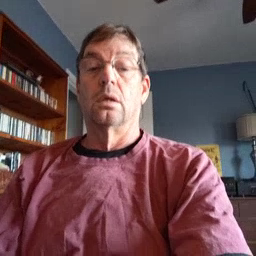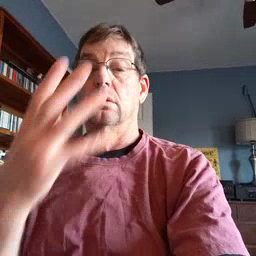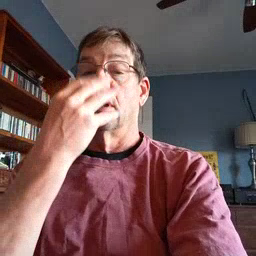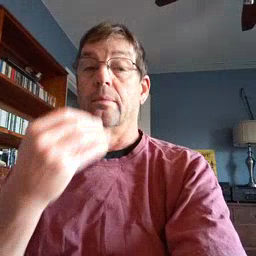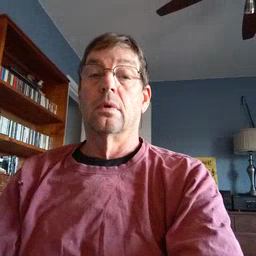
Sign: sleep